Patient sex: F
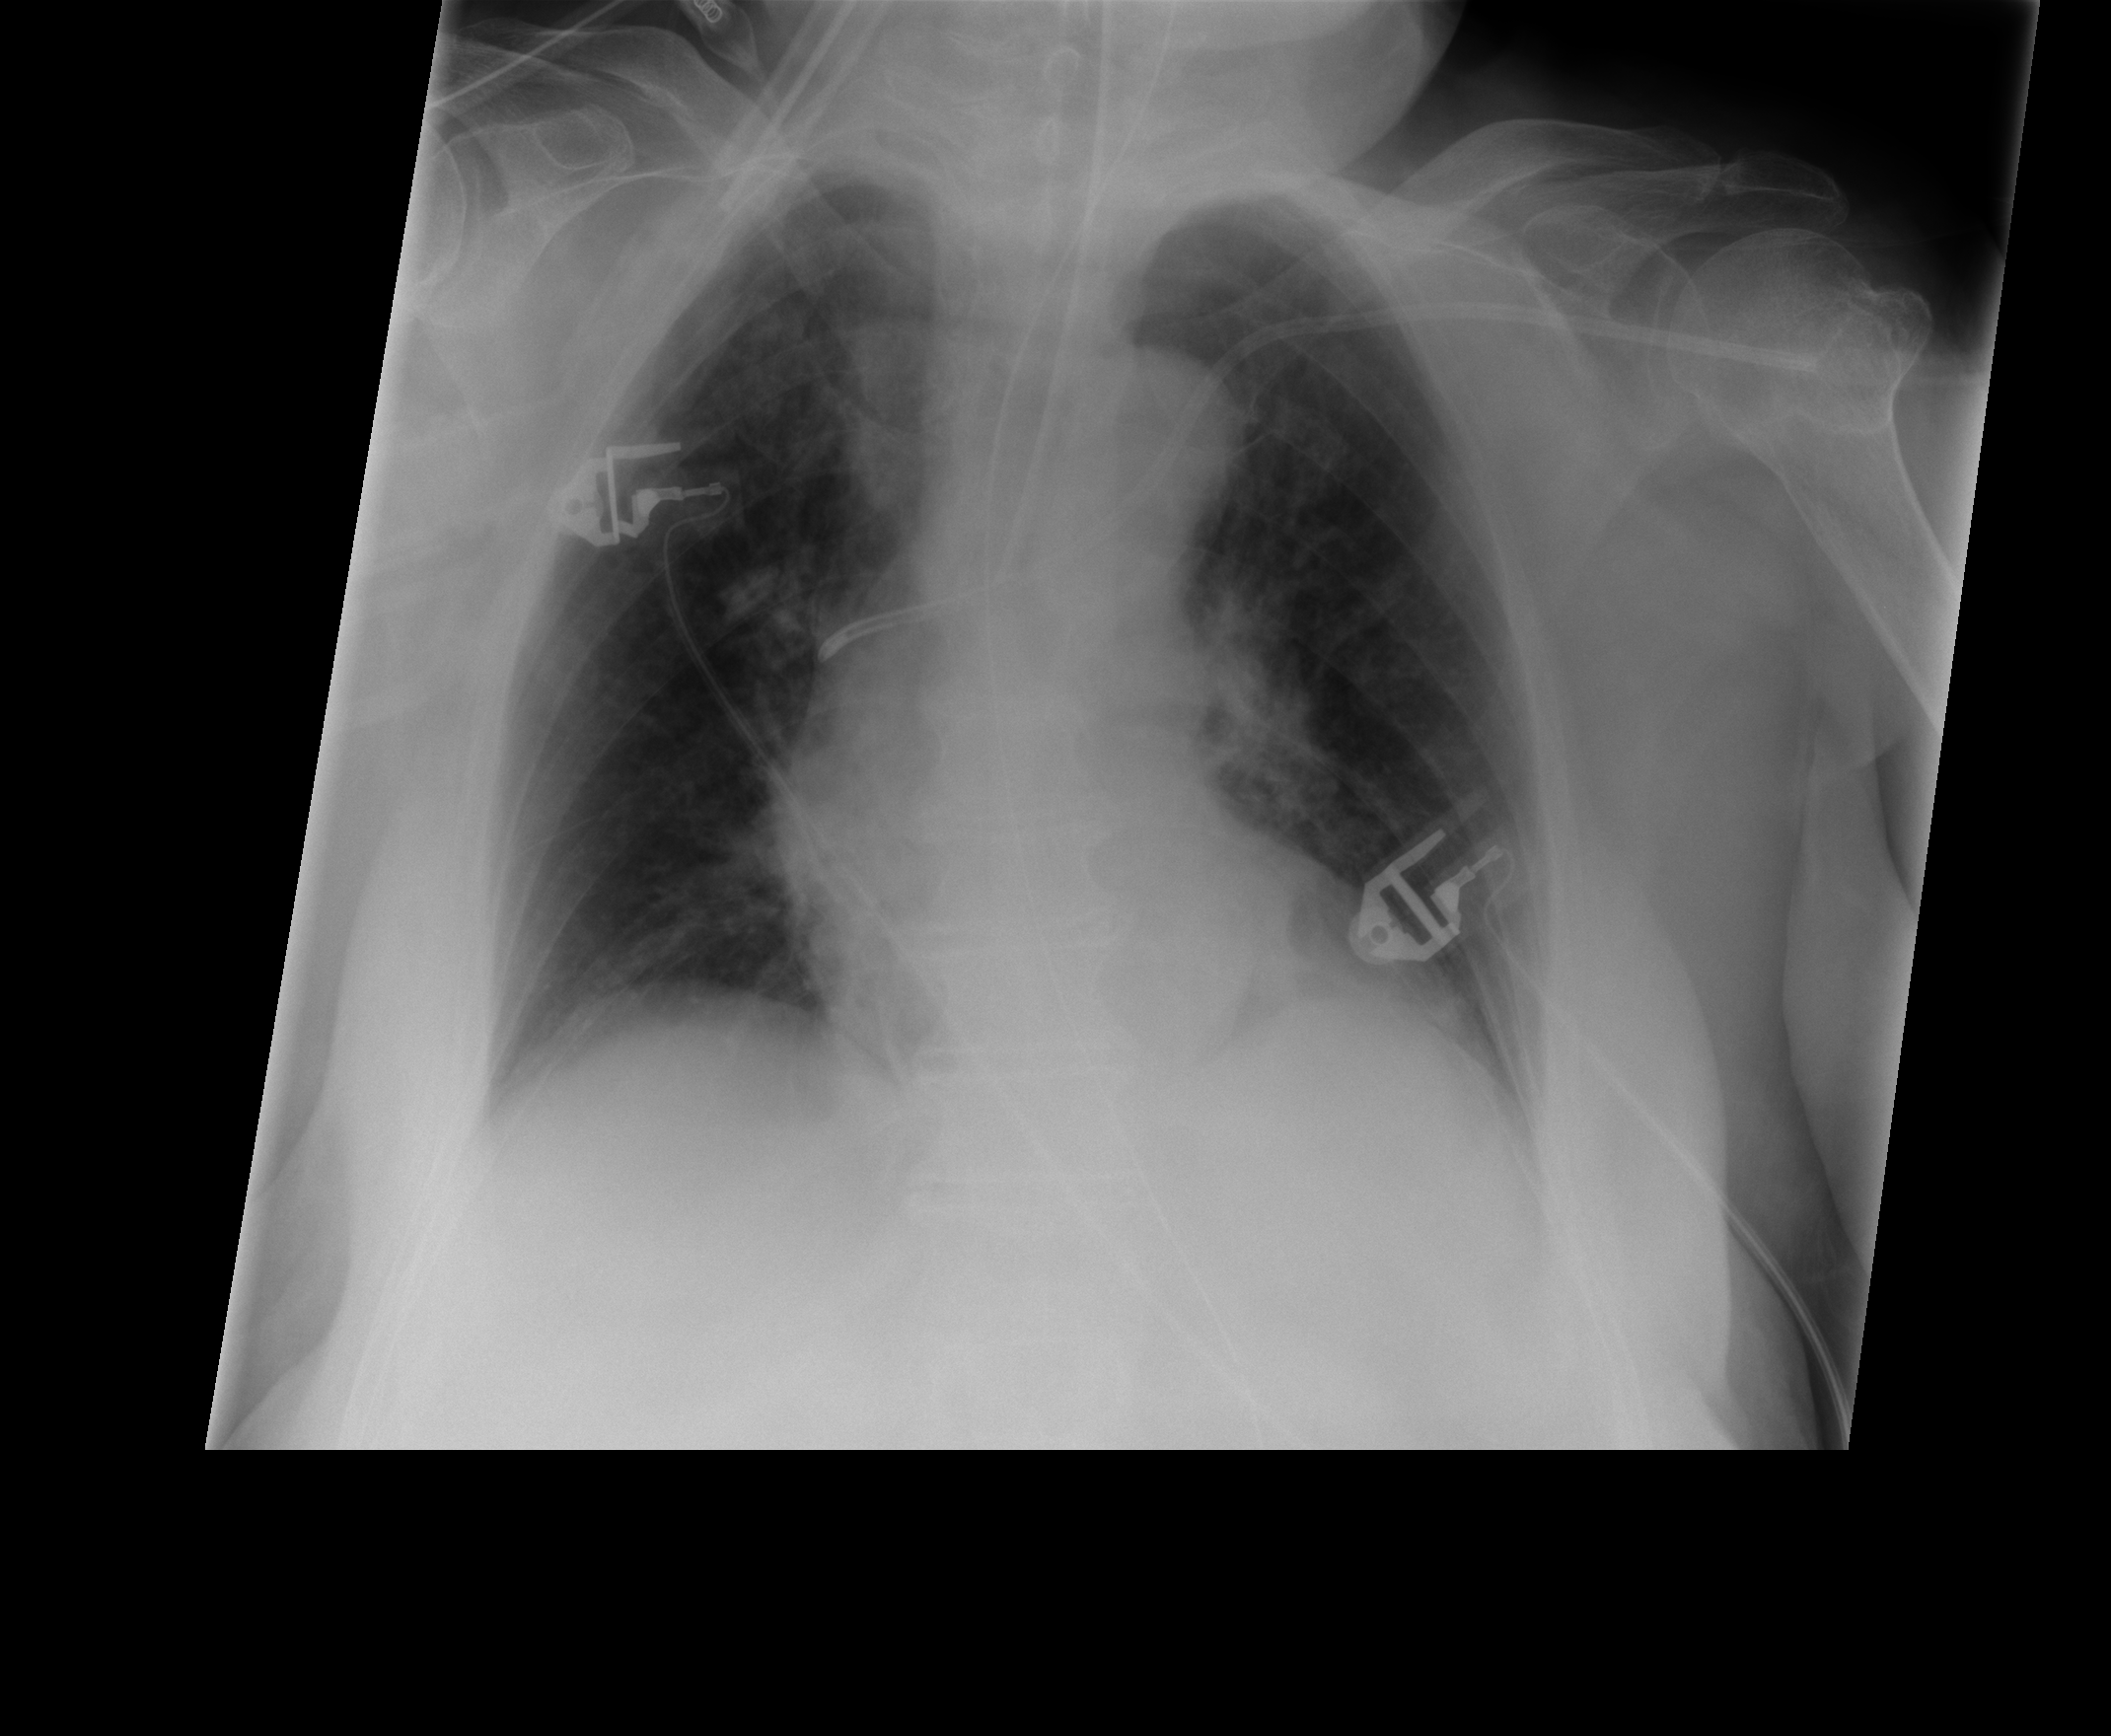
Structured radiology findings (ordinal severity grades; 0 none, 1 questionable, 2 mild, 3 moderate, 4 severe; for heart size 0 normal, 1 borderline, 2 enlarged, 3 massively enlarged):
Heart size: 0
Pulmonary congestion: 2
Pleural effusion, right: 0
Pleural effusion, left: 0
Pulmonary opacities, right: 1
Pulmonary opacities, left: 0
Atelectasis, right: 2
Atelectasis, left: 2